Question: I am reading a large File : 10,000 lines and 47,000 columns. What I want to do is to transpose and save into .
To solve this problem what I did is the following:
- -
The following image illustrates what i want to do, so i read line 1 and write it into file 2, Then I read line 2 and write it into f2
How can I write into a new file by columns not by rows.
This is where i am so far:
'''
int main()
{
int size = A.weightedKeys.size();
ifstream file("f1.txt");
ofstream fout("f2.txt");
float x;
for (size_t i = 0; i < size; i++)
{
vector<float> v;
for (size_t j = 0; j < A.names.size(); j++)
{
file >> x;
v.push_back(x);
}
//Each time that i have a new vector i want to add it by column to f2 not by rows
for(size_t k = 0; k < v.size();k++ )
{
fout << v[k]<< endl;
}
v.clear();
}
fout.close();
}
'''

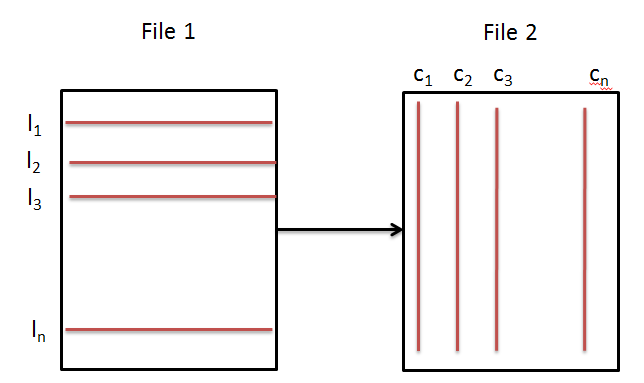
Answer: A file is really nothing more than a large array of consecutive bytes, so as far as the storage is concerned there is no concept of either "rows" nor "columns". We just say that a new row begins after a '
'.
Unfortunately, this also means that you can't write to files in column-major format, since you can't insert data into the middle of a file.
Two options I can think of:
1) load the entire input file into memory and then write it out in a transposed manner (~2GB for your use case, which should be OK).
2) read through the input file once, storing the start of each line (using tellg) in a vector, then create your new file by iterating over the vector (calling seekg on the value), then reading and writing to your output file, at the same time updating the position in the vector.